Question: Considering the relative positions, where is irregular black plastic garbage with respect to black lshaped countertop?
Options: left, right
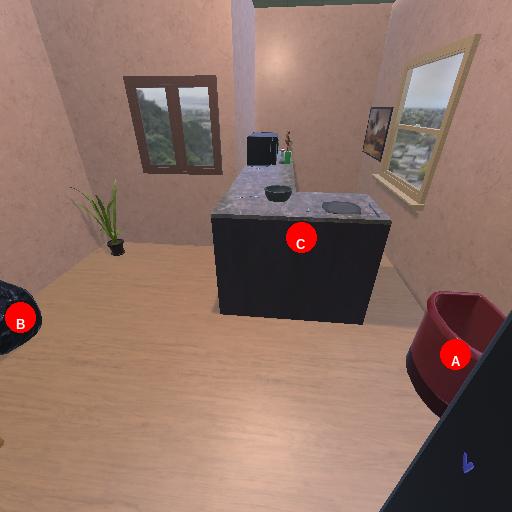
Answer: left